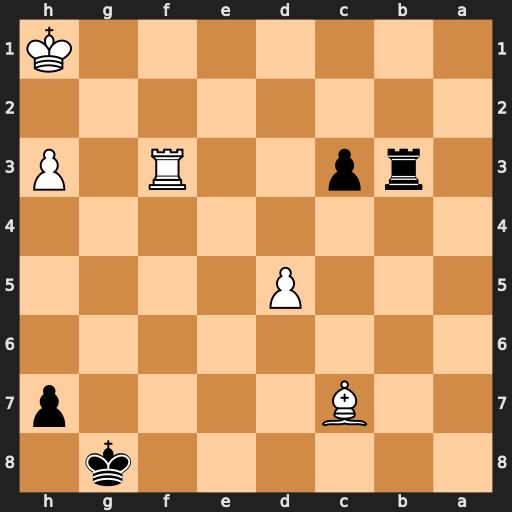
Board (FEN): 6k1/2B4p/8/3P4/8/1rp2R1P/8/7K
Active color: b
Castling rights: -
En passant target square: -
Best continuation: c2 Rg3+ Rxg3 Bxg3 c1=Q+